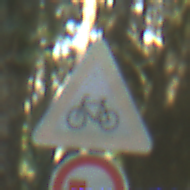
Verkehrszeichen: RadverkehrRechts
Zusatzzeichen unten: UeberholverbotKraftfahrzeuge
Umgebung: Outdoor, Nature
Tageszeit: Midday
Wetter: Clear
Licht: Natural
Jahreszeit: NotSpecified
Kontrast: LowContrast